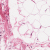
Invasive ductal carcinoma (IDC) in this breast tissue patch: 0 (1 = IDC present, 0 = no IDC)